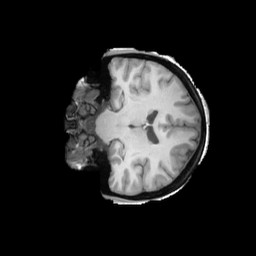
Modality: T1w
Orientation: coronal
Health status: ill
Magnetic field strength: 3 T